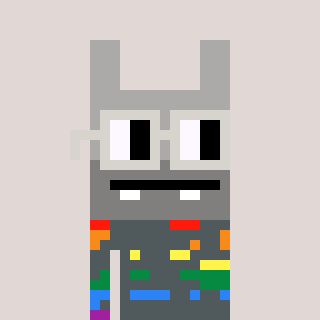
a pixel art character with square light gray glasses, a rabbit-shaped head and a peachy-colored body on a warm background